Field crop: maize
Growth stage: 2
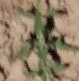
Species: atriplex